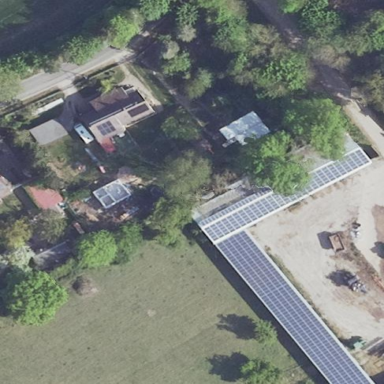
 featuring small solar photovoltaic panel generator with grey-colored roof. The solar panel generator is designed with photovoltaic method and oriented along the roof."